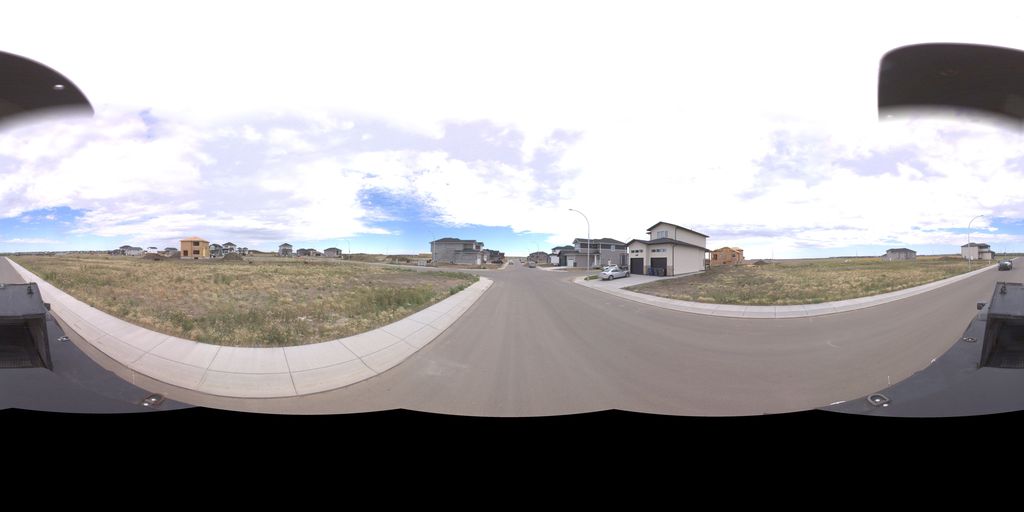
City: saskatoon